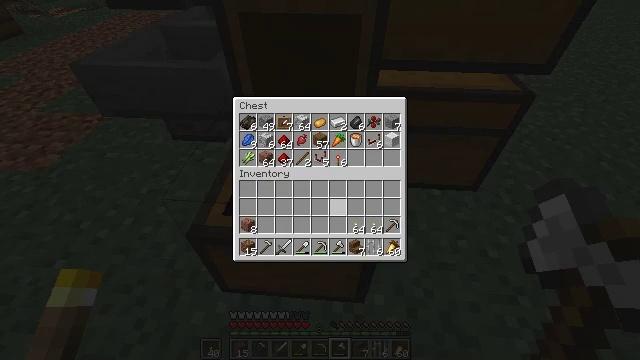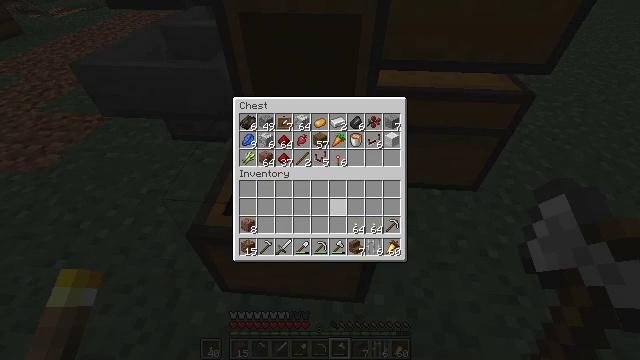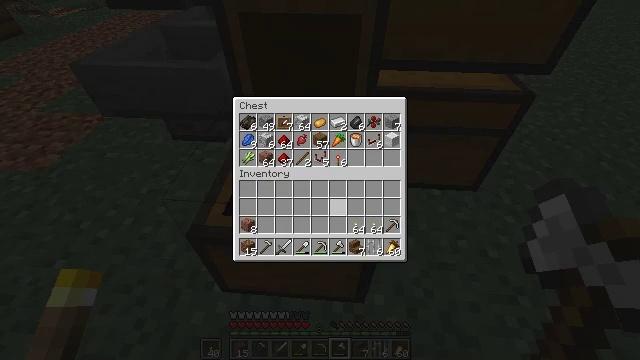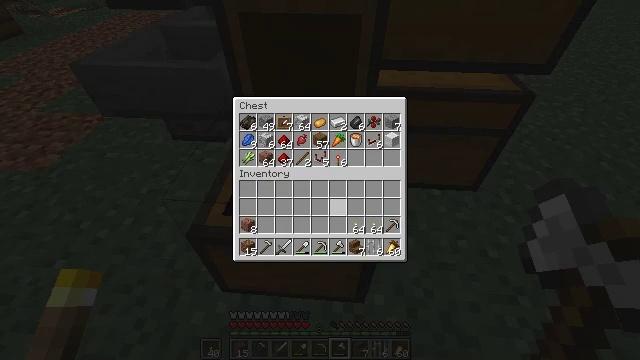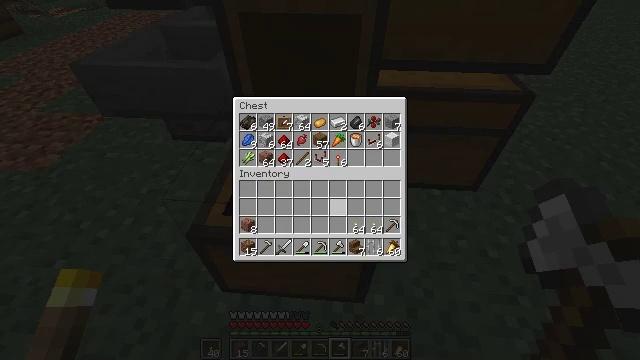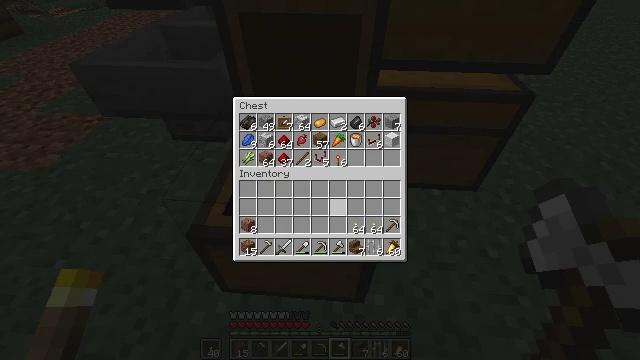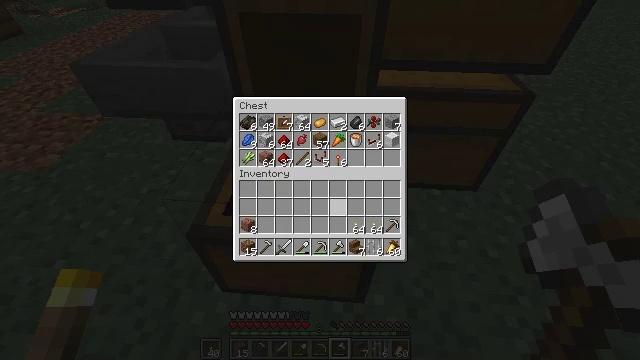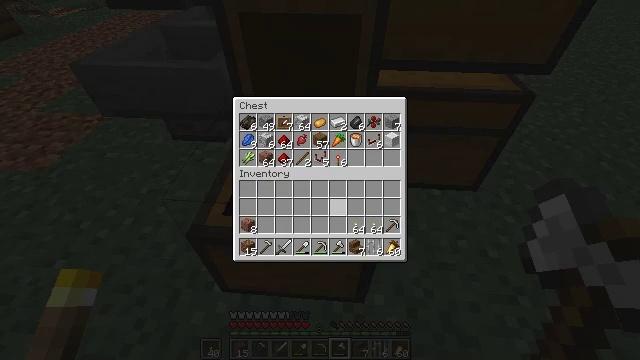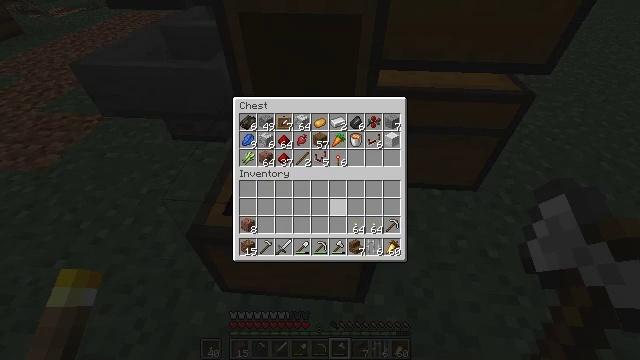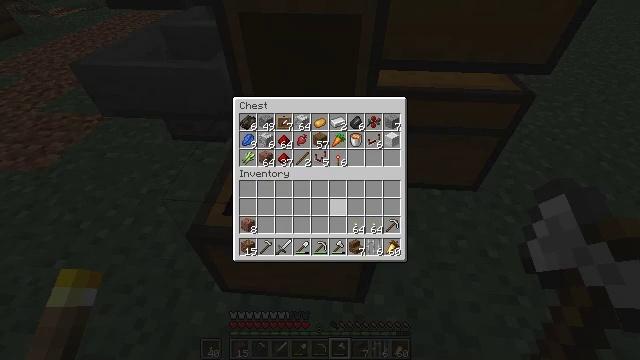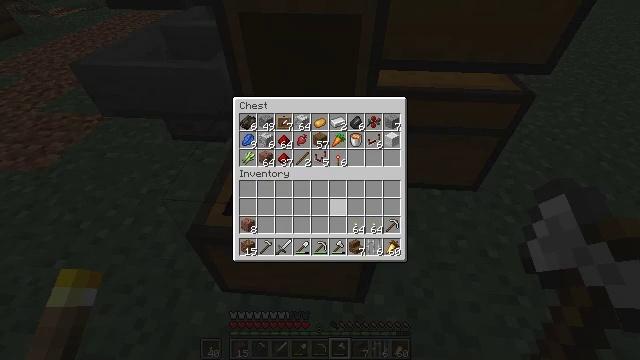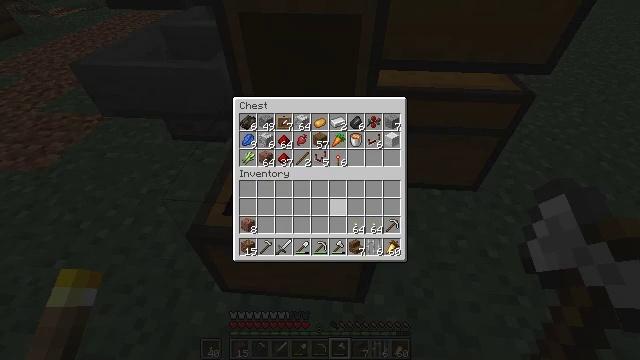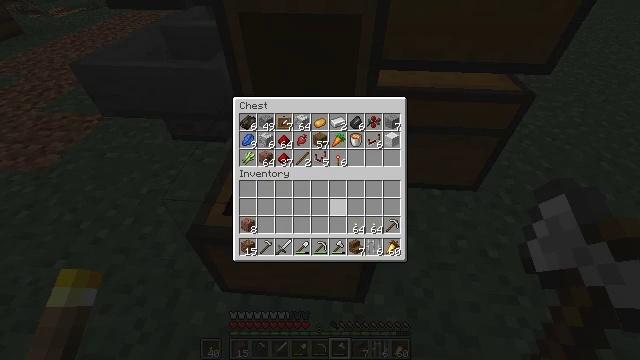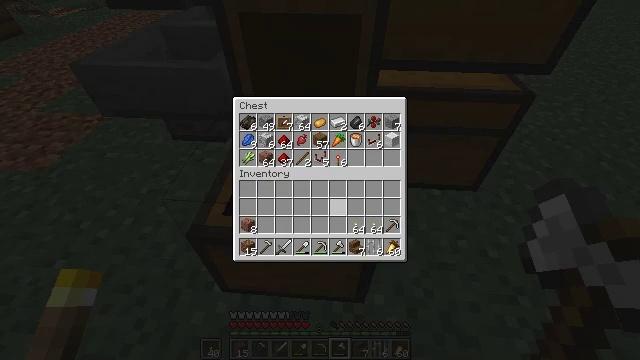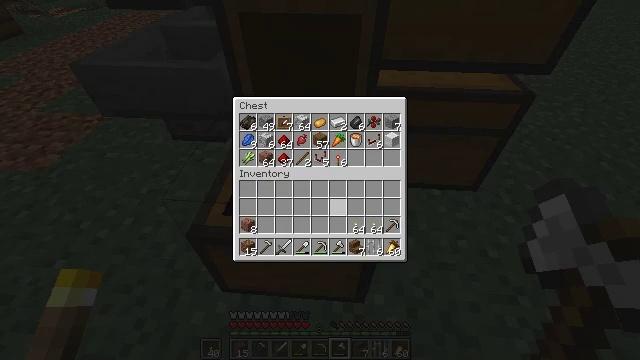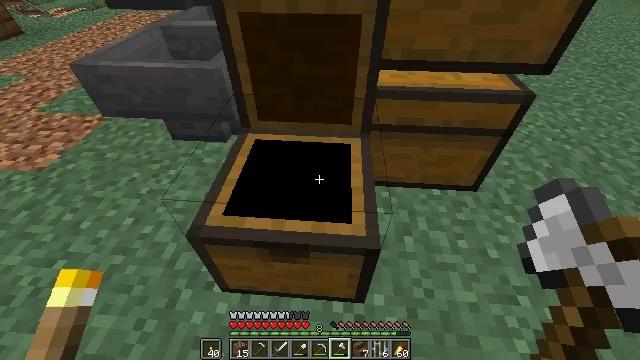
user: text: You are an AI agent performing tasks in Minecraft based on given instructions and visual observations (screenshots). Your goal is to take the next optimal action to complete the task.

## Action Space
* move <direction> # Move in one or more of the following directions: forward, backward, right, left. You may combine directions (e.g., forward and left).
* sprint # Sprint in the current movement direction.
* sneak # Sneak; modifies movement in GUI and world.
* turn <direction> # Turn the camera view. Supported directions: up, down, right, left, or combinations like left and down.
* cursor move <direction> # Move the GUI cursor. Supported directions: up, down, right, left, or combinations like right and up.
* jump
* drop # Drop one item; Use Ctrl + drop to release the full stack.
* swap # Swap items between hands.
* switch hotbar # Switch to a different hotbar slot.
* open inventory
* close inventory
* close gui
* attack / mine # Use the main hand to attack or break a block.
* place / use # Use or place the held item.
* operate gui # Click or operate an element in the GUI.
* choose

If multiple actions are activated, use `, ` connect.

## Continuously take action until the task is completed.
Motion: motion action
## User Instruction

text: Collect spruce planks from an old building.
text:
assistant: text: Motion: no_op
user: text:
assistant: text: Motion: no_op
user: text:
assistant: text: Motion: no_op
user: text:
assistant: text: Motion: no_op
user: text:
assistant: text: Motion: no_op
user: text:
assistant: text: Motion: no_op
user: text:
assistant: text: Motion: no_op
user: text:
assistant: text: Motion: no_op
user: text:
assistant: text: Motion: no_op
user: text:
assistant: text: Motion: no_op
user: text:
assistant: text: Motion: no_op
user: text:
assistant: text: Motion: no_op
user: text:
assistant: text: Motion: no_op
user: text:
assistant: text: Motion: no_op
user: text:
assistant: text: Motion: no_op
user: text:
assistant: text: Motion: no_op
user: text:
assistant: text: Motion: no_op
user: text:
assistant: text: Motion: turn right and up
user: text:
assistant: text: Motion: turn right and up
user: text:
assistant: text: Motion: turn right and up
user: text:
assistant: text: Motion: turn up
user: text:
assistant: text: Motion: turn up
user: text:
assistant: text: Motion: no_op
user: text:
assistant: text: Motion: no_op
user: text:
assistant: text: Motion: no_op
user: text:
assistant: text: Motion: no_op
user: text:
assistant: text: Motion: turn left and down
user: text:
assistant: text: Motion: turn left and down
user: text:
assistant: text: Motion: turn left and down
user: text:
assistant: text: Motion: turn left and down